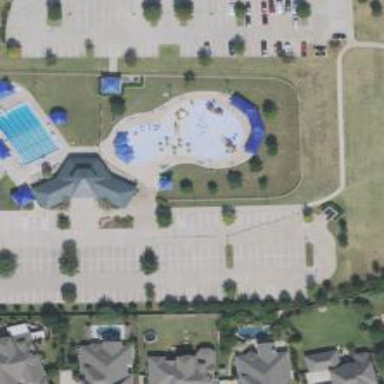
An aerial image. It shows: Water park.